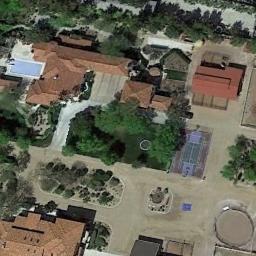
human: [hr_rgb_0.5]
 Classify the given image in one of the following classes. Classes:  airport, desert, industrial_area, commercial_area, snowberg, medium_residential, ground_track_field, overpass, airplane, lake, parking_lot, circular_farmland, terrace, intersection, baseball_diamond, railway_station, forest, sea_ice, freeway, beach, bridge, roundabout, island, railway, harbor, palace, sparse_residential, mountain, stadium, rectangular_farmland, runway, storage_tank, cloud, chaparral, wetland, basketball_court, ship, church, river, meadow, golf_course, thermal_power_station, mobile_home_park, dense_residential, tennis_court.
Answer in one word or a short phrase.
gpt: sparse_residential